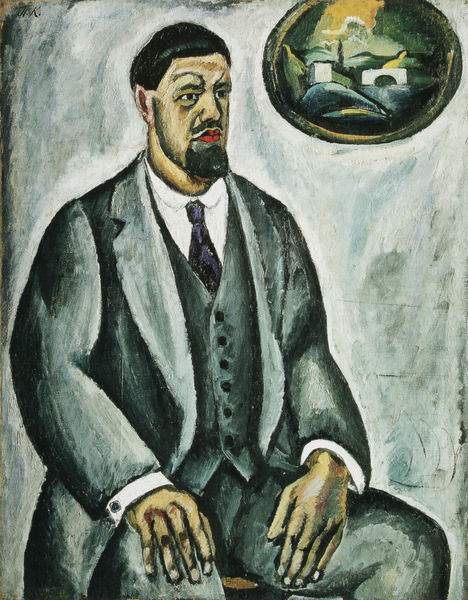
Titel: Selbstbildnis in Grau
Künstler: Petr Konchalovskiy
Standort: Moskau
Institution: Tretjakov Galerie
Schlagwörter: blau, dunkel, gemälde, hand, mann, schatten, wasser, weiß, bäume, fluss, gelb, grün, ocker, sitzen, braun, daumen, finger, grau, haar, hell, licht, mund, nase, ohr, schwarz, stirn, stuhl, zimmer, blick, rot, beige, expressionismus, malerei, anzug, bart, hemd, hose, jacke, wand, arm, arme, augen, falten, kragen, ärmel, bild, bildnis, hals, hände, portrait, porträt, öl, hügel, pastos, haare, augenbrauen, kinn, lippen, schultern, wald, oval, rund, beine, landschft, bein, wangen, sitz, hocker, duktus, krawatte, brauen, knie, knöpfe, jackett, kinnbart, schnauzbart, weste, manchette, manschette, manschetten, braue, schlips, bran, weißw, brau, handrücken, menschette